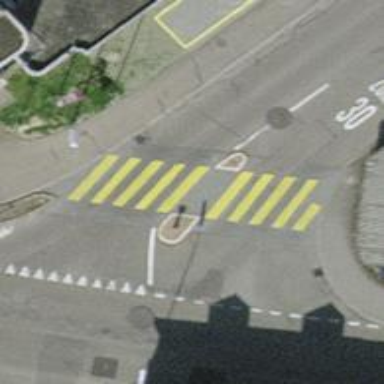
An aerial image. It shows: Traffic calming hump on the road.